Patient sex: M
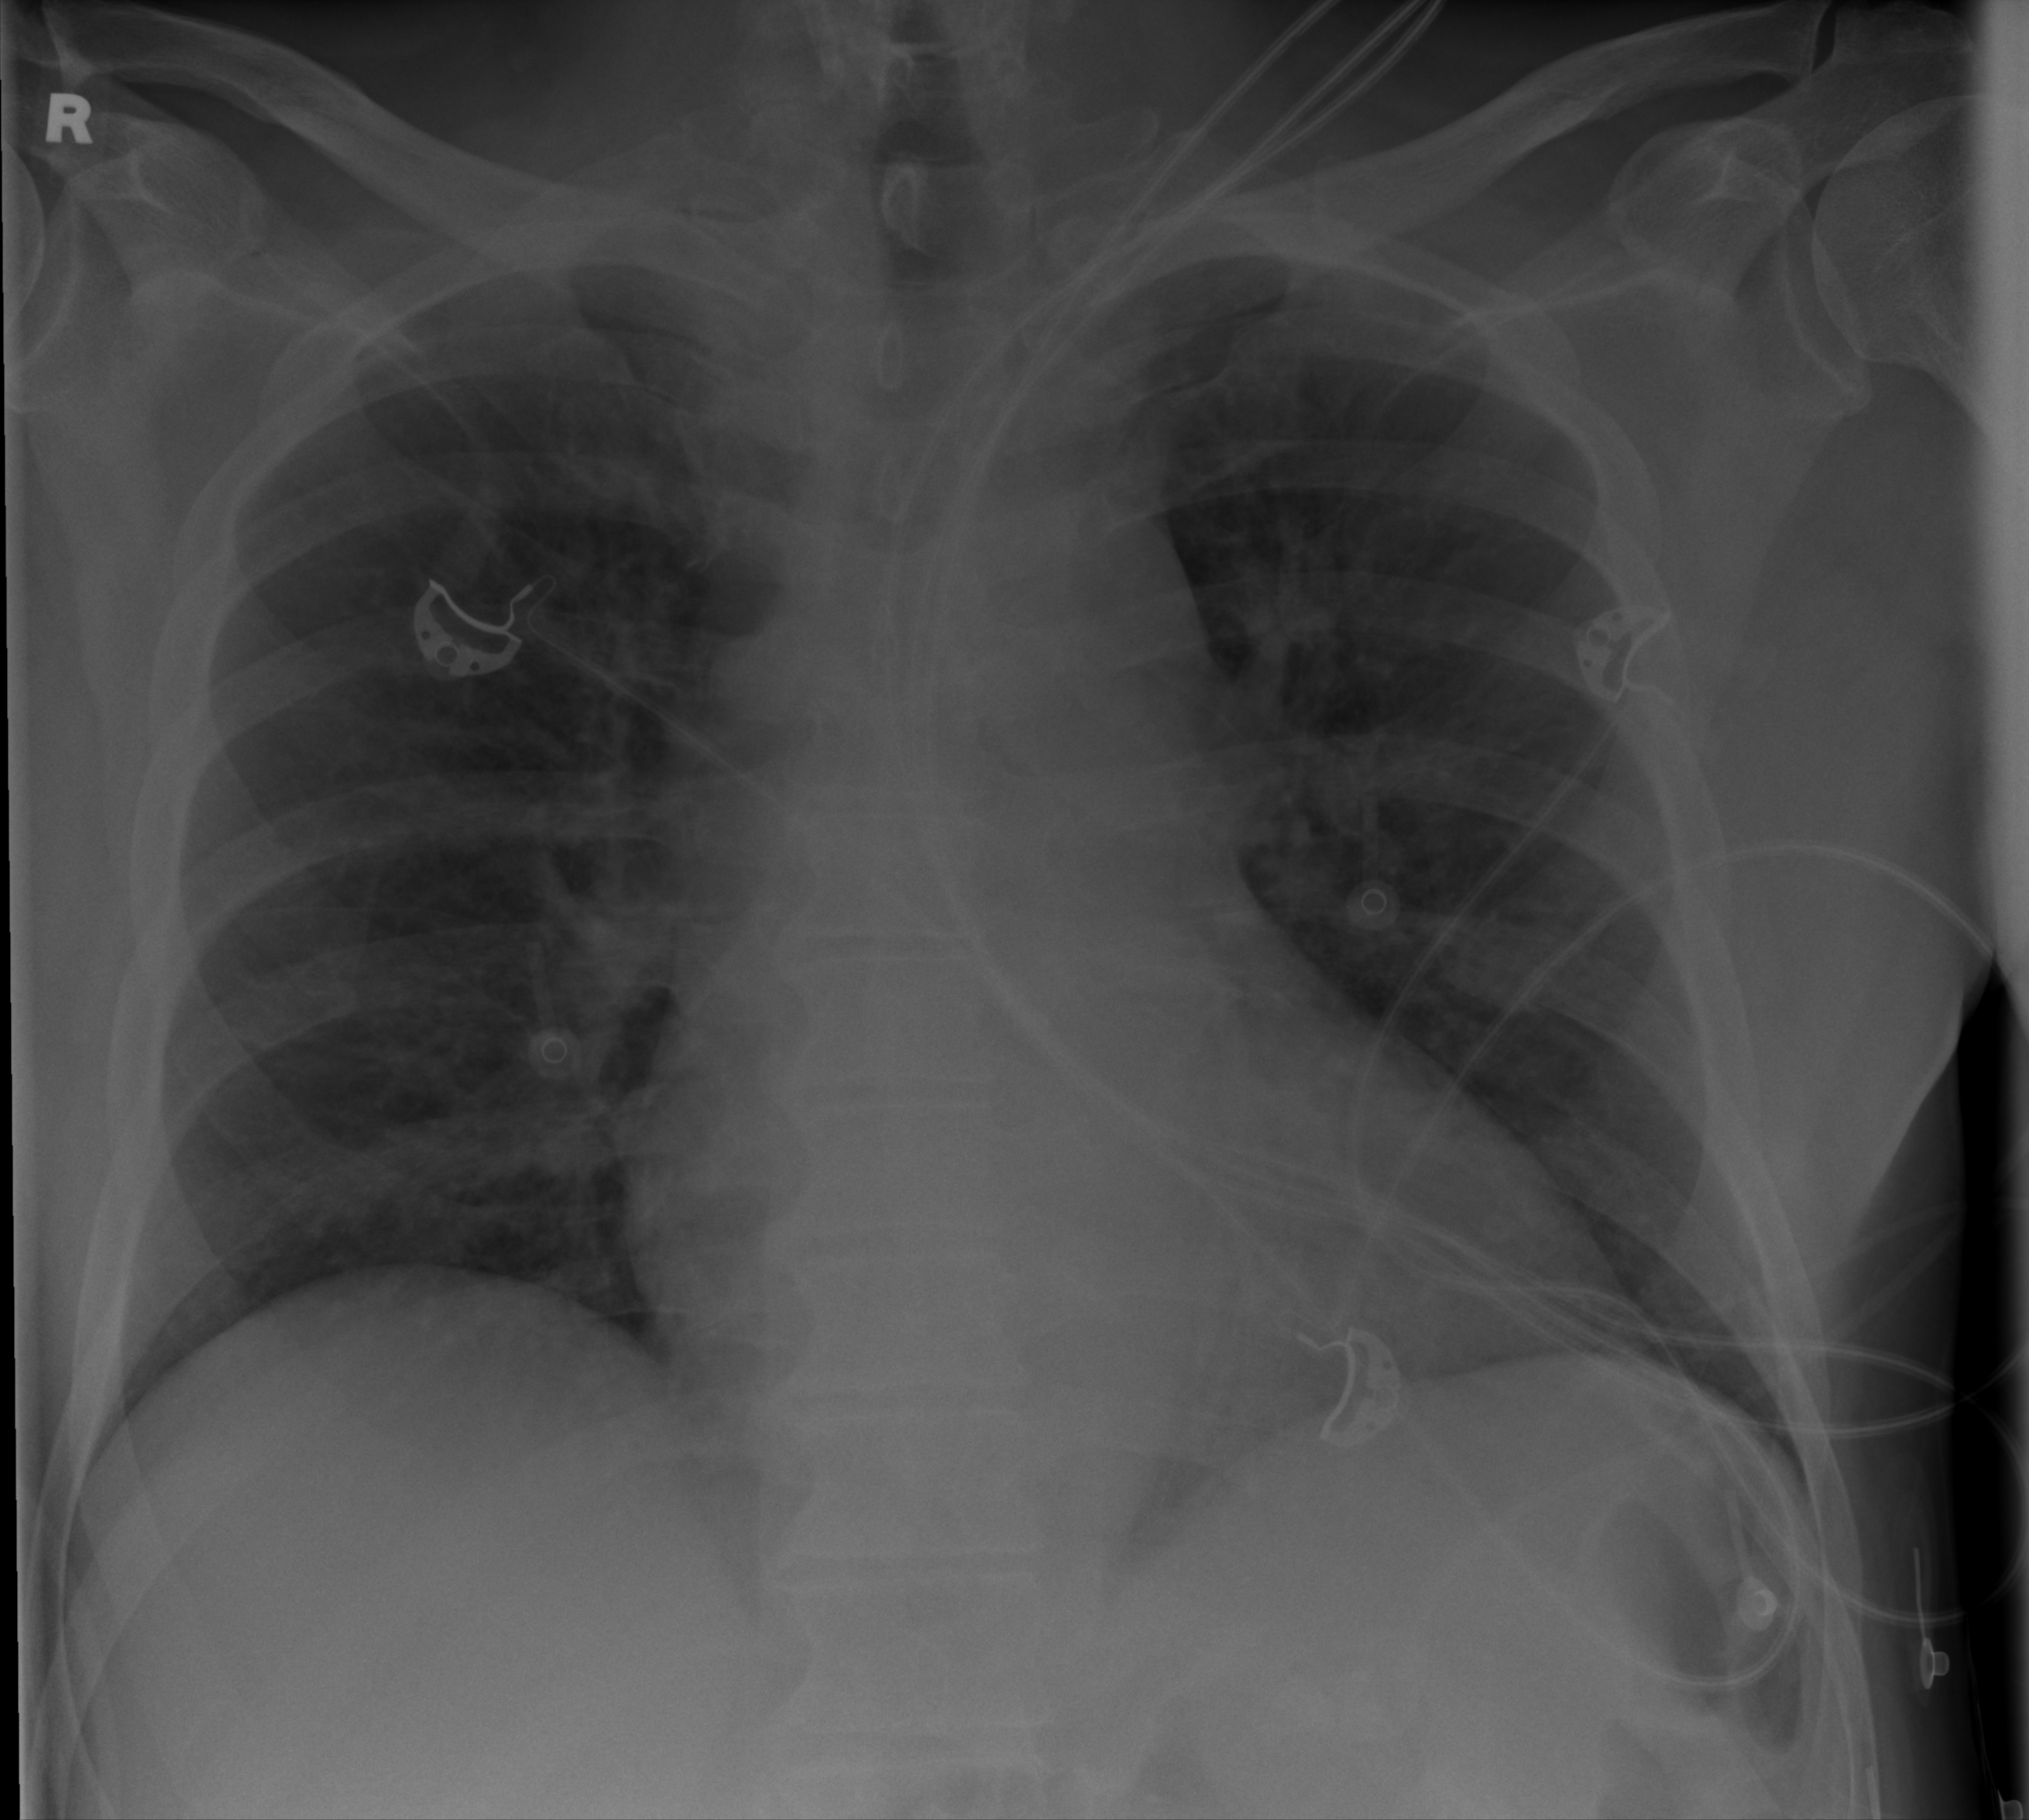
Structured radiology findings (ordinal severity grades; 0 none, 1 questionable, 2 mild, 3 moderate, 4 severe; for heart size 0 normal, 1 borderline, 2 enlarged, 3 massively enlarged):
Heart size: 1
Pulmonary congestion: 1
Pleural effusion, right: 0
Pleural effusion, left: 0
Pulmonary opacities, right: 0
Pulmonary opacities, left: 0
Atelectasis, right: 0
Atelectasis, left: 0